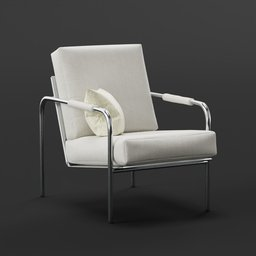
Label: furniture